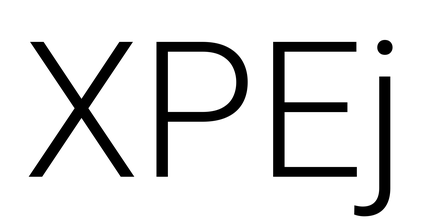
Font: Roboto_Light